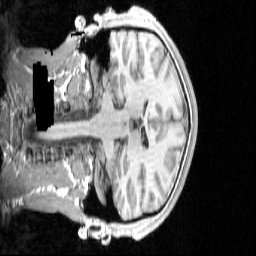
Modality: T1w
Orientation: coronal